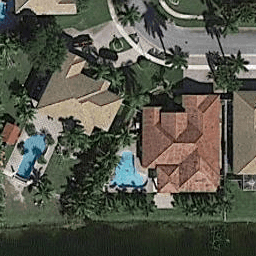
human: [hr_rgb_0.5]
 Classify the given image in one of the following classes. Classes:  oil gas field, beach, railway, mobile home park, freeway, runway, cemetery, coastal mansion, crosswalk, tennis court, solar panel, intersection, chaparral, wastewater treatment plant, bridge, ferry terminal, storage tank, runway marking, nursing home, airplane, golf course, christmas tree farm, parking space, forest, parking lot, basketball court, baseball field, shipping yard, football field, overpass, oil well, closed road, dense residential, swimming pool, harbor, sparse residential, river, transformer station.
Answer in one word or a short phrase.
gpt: coastal mansion